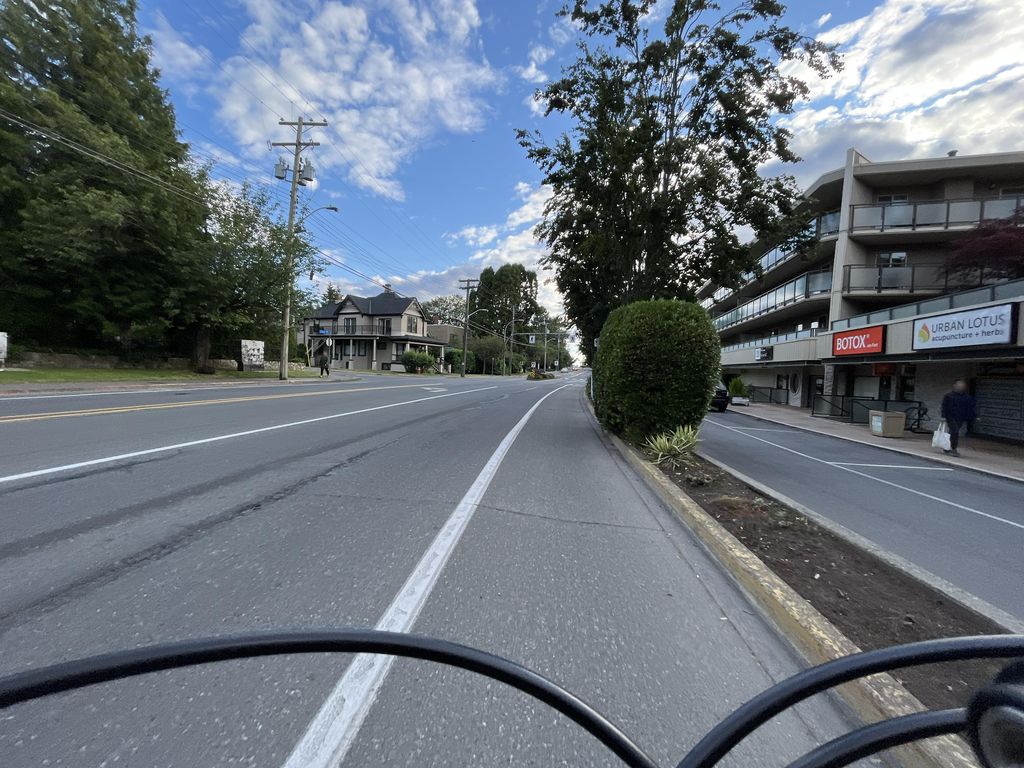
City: victoria